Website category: jobs
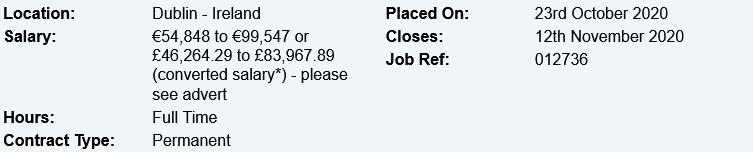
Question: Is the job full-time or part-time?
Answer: Full Time

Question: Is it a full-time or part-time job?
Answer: Full Time

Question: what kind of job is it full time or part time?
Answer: Full Time

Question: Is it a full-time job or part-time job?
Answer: Full Time

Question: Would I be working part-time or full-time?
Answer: Full Time

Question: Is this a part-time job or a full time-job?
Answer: Full Time

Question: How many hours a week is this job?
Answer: Full Time

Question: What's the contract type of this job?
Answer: Permanent

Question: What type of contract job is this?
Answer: Permanent

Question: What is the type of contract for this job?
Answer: Permanent

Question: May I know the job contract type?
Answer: Permanent

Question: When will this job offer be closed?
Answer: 12th November 2020

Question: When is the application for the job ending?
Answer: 12th November 2020

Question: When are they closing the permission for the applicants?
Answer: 12th November 2020

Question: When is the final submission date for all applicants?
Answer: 12th November 2020

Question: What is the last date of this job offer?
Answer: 12th November 2020

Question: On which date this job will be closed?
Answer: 12th November 2020

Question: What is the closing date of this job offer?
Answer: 12th November 2020

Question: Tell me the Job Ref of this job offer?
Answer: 012736

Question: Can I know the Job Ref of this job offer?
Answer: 012736

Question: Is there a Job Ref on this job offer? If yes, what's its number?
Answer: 012736

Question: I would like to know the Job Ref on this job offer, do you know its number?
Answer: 012736

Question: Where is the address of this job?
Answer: Dublin - Ireland

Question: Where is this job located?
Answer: Dublin - Ireland

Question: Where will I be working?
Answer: Dublin - Ireland

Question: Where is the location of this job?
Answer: Dublin - Ireland

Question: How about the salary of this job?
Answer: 54,848 to 99,547 or 46,264.29 to 83,967.89 (converted salary*) - please see advert

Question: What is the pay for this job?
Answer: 54,848 to 99,547 or 46,264.29 to 83,967.89 (converted salary*) - please see advert

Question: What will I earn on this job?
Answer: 54,848 to 99,547 or 46,264.29 to 83,967.89 (converted salary*) - please see advert

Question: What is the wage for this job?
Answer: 54,848 to 99,547 or 46,264.29 to 83,967.89 (converted salary*) - please see advert

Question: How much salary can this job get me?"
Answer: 54,848 to 99,547 or 46,264.29 to 83,967.89 (converted salary*) - please see advert

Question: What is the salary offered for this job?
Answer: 54,848 to 99,547 or 46,264.29 to 83,967.89 (converted salary*) - please see advert

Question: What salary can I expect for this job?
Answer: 54,848 to 99,547 or 46,264.29 to 83,967.89 (converted salary*) - please see advert

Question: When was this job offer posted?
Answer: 23rd October 2020

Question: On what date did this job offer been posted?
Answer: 23rd October 2020